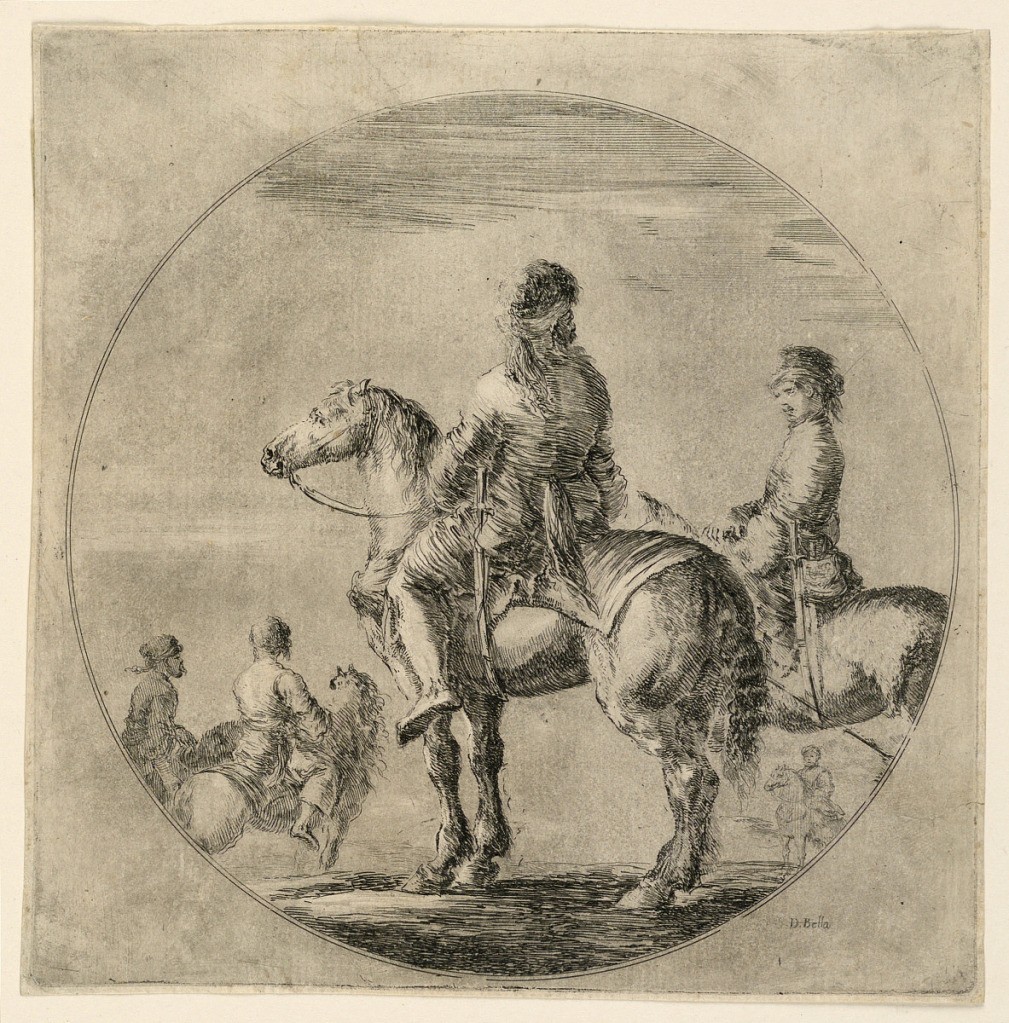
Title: Polish Horsemen
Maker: Stefano della Bella, Italian, 1610–1664
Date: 1646–1656
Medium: Etching on paper
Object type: Print
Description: Five horsemen in a circle.